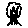
Label: tree